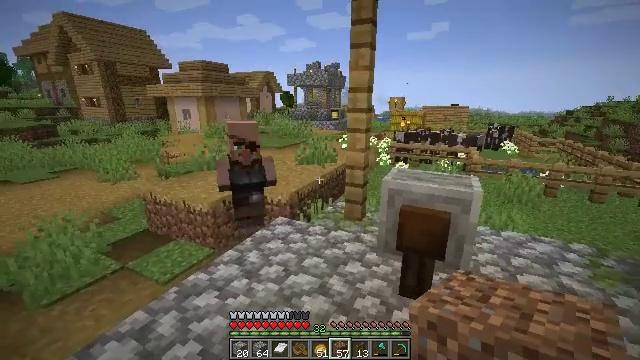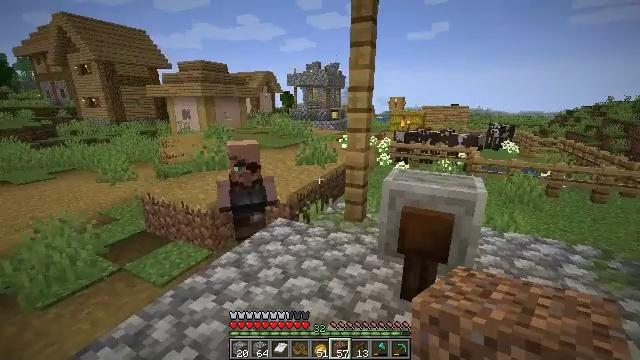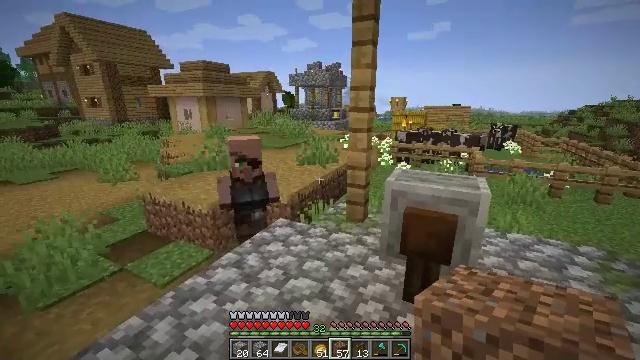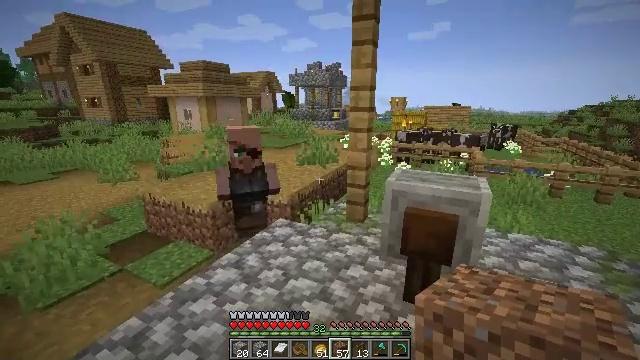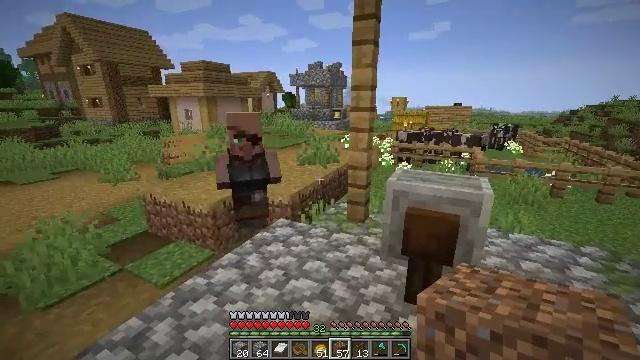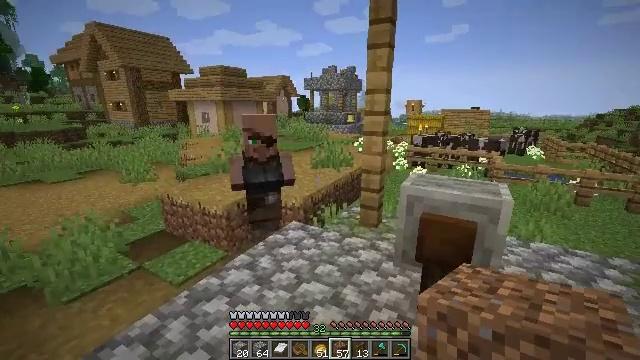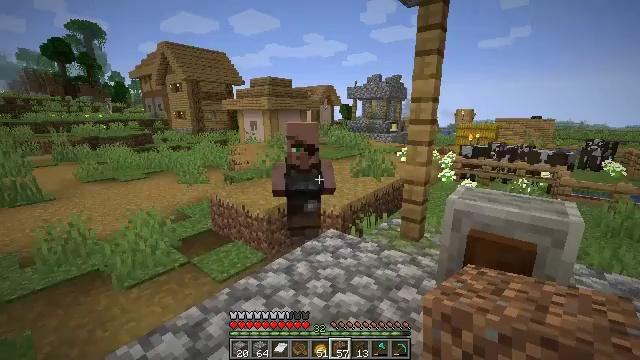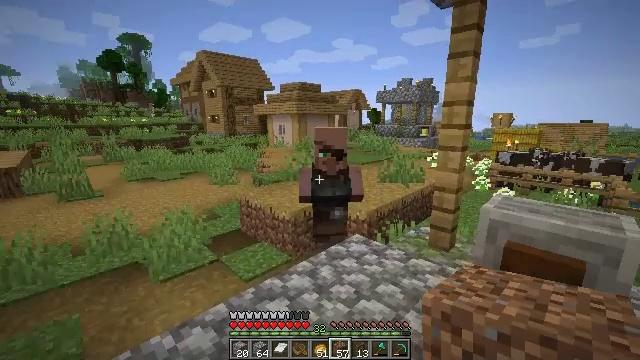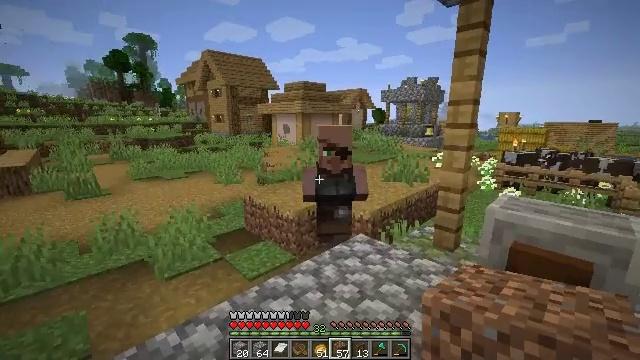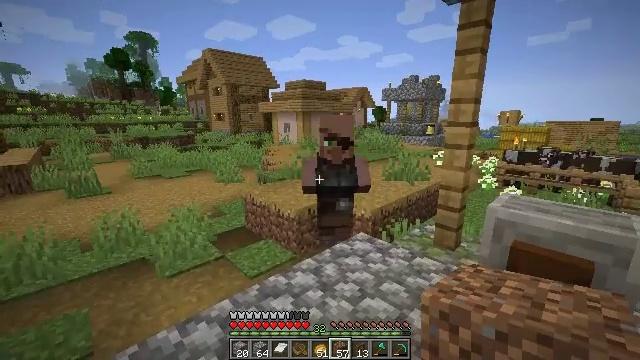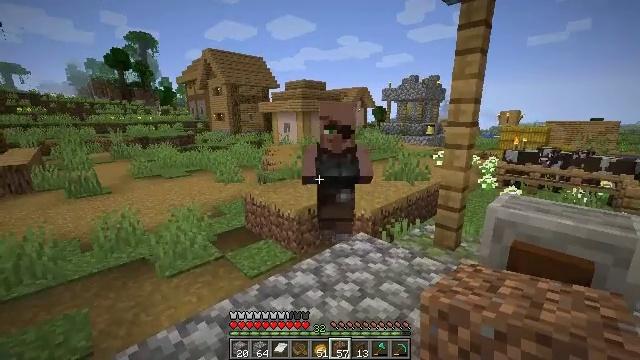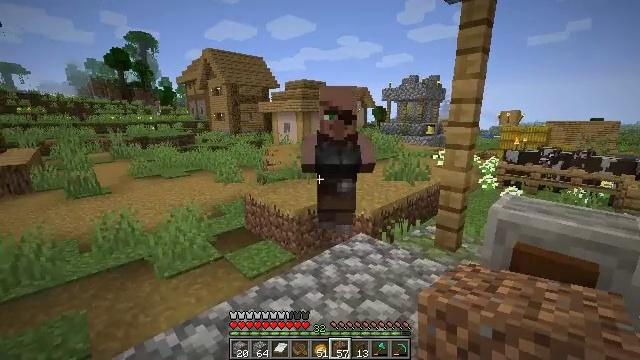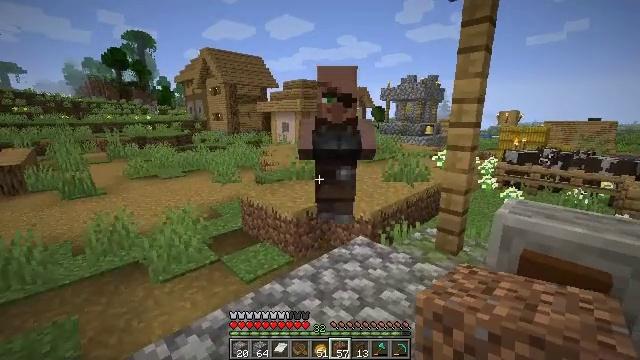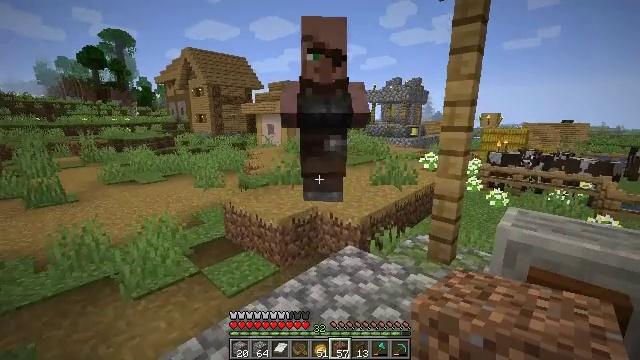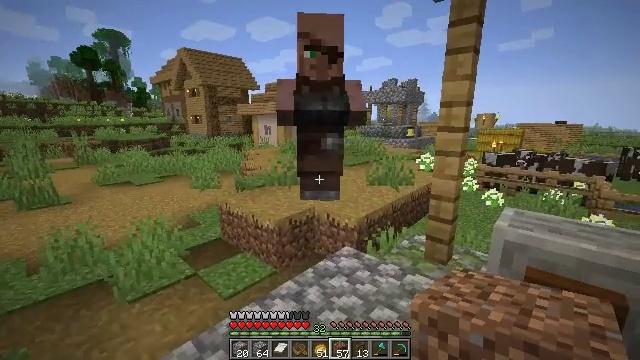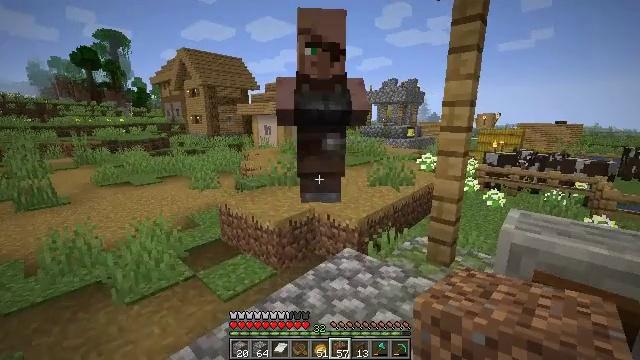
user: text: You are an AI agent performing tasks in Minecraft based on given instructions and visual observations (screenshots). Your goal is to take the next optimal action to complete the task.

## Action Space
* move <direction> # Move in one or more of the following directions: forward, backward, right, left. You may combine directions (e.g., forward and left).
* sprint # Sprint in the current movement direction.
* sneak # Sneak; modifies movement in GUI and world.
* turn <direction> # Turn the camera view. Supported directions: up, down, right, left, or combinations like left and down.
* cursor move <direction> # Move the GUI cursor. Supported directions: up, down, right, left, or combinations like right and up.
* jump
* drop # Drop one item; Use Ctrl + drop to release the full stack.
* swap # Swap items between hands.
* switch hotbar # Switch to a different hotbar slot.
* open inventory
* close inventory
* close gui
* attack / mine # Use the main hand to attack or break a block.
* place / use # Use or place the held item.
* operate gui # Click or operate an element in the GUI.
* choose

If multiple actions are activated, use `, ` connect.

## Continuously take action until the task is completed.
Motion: motion action
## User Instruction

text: Gather the blast furnace into your inventory.
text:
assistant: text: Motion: no_op
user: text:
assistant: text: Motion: no_op
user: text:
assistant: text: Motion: no_op
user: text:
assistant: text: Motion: no_op
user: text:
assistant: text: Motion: turn left
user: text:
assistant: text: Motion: turn left and up
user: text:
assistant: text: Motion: turn left
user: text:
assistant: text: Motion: no_op
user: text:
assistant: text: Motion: no_op
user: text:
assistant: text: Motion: no_op
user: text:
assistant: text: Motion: move forward
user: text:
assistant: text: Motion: move forward
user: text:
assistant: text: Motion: turn right
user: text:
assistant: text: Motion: no_op
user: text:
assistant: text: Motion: no_op
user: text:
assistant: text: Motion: turn up
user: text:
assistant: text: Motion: turn up
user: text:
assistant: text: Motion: turn up
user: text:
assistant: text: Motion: no_op
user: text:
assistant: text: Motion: no_op
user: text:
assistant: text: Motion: use / place
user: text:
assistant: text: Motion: use / place
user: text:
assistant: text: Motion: use / place
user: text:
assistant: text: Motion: no_op
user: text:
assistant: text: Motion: no_op
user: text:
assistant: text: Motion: no_op
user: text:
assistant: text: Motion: no_op
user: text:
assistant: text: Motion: no_op
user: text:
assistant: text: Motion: no_op
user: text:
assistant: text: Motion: no_op